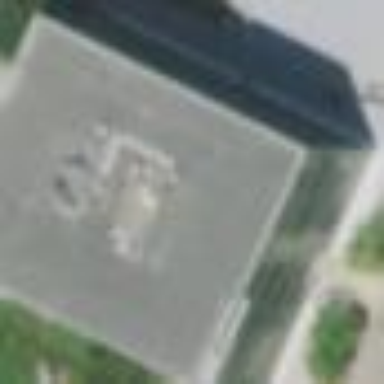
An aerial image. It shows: Office building.